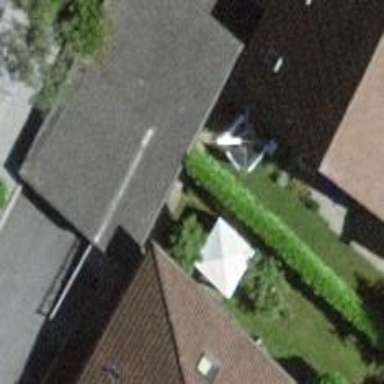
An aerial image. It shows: View of roof of building.